Question: I'm trying to translate/convert piece of Objective-C code to Swift.
Here's the Objective-C original:
'''
#pragma mark - MKMapViewDelegate
- (MKAnnotationView *)mapView:(MKMapView *)mapView viewForAnnotation:(id <MKAnnotation>)annotation
{
MKPinAnnotationView *annotationView = nil;
if ([annotation isKindOfClass:[PlaceAnnotation class]])
{
annotationView = (MKPinAnnotationView *)[self.mapView dequeueReusableAnnotationViewWithIdentifier:@"Pin"];
if (annotationView == nil)
{
annotationView = [[MKPinAnnotationView alloc] initWithAnnotation:annotation reuseIdentifier:@"Pin"];
annotationView.canShowCallout = YES;
annotationView.animatesDrop = YES;
}
}
return annotationView;
}
'''
Here's the Swift:
'''
func mapView(mapView:MKMapView, annotation:MKAnnotation) {
var annotationView = mapView.dequeueReusableAnnotationViewWithIdentifier("Pin") as? MKPinAnnotationView
if annotationView == nil {
annotationView = MKPinAnnotationView(annotation: annotation, reuseIdentifier: "Pin")
annotationView!.canShowCallout = true
annotationView!.animatesDrop = true
}
return annotationView
}
'''
Here's the error:

I don't fully understand what the compiler is trying to say to me.
'annotationView'class is a subclass to the function's return type: MKAnnotationView.
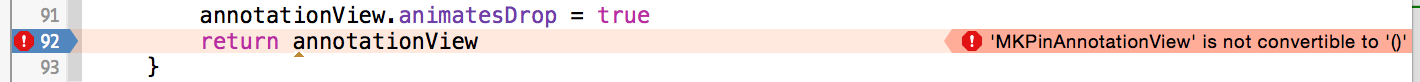
Answer: Your func signature is missing the return type:
'''
func mapView(mapView:MKMapView, annotation:MKAnnotation) -> MKPinAnnotationView {
'''
without an explicit return type, swift defaults to an empty tuple, which means no return type - that is what the error message says, maybe not in an explicit way :)